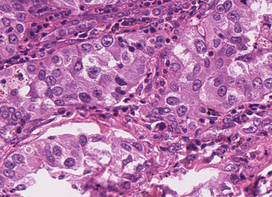
Tumor epithelial tissue: yes
Tumor-associated stroma tissue: yes
Normal tissue: no